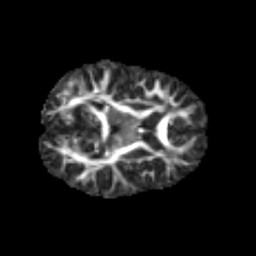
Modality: FA
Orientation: axial
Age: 6
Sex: male
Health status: healthy